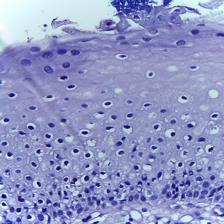
Diagnosis: Normal